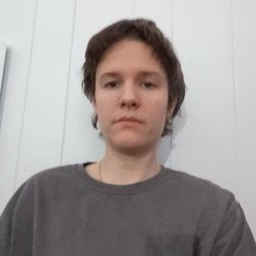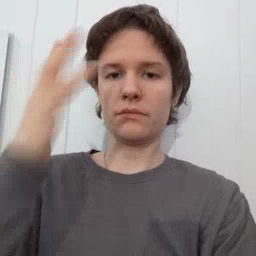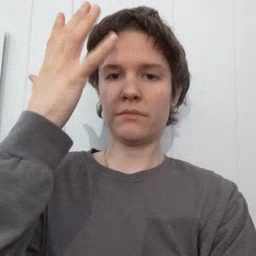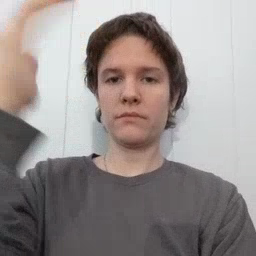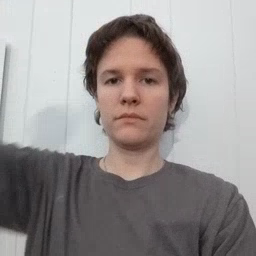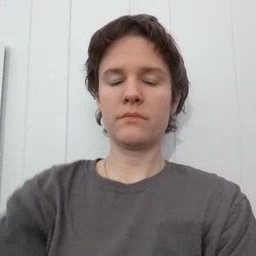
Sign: tree